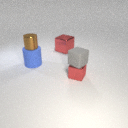
large blue rubber cylinder below small brown metal cylinder